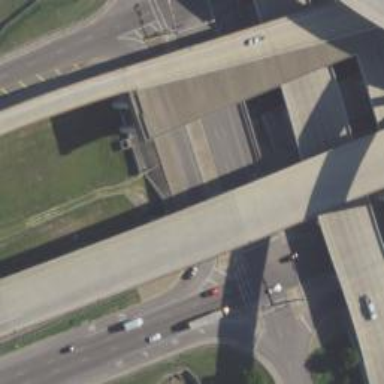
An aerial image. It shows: Bridge.